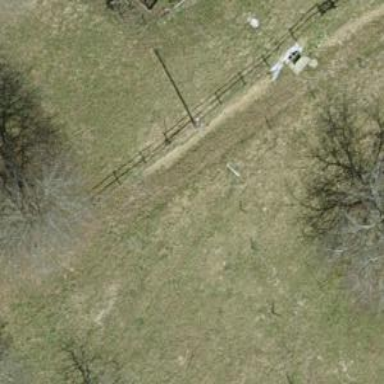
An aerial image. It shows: Minor power line.